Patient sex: F
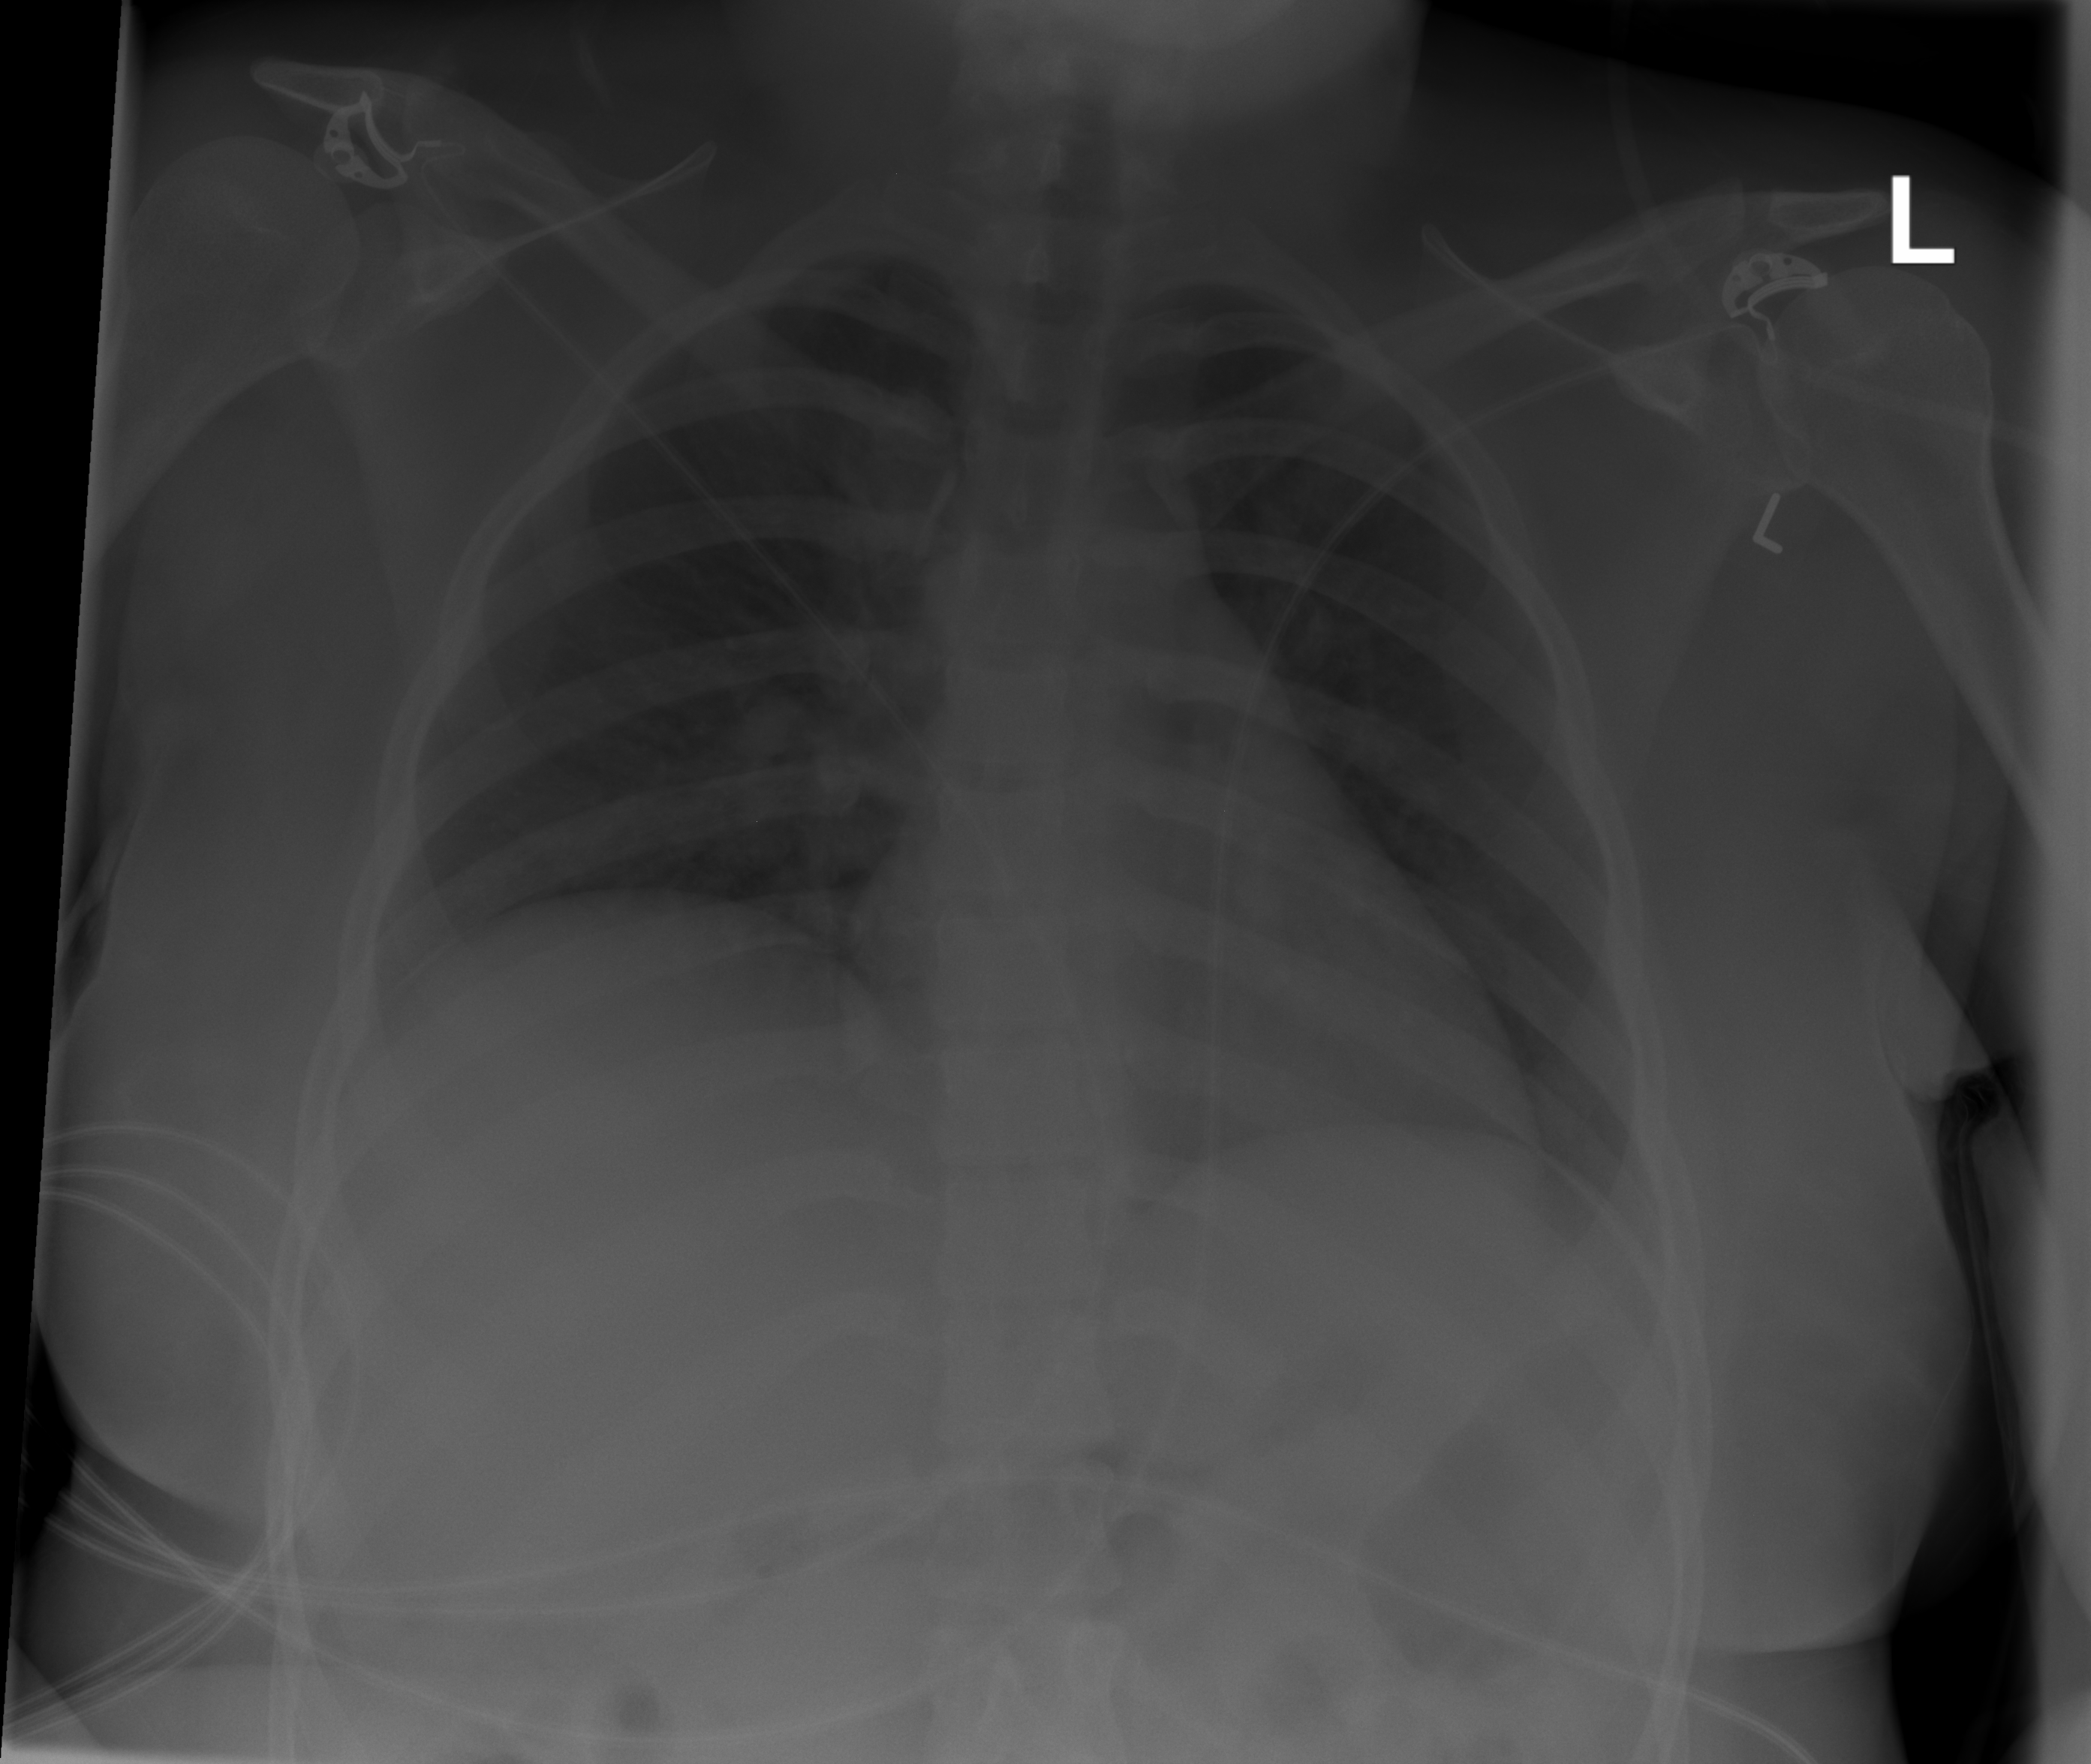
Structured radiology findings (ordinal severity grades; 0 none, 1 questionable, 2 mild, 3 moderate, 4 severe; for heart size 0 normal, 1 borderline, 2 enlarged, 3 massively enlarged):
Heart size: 1
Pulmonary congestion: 2
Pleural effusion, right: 0
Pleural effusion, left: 0
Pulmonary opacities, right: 0
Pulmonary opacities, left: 0
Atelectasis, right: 2
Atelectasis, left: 0